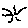
Label: tree